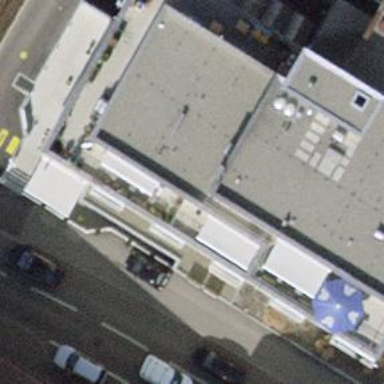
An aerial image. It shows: Restaurant.